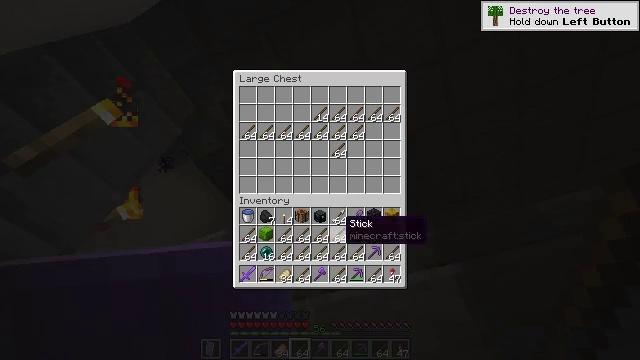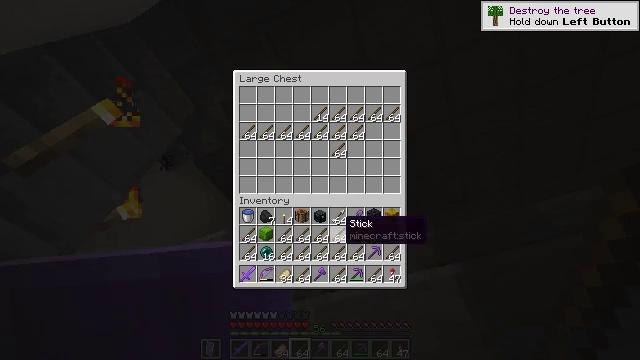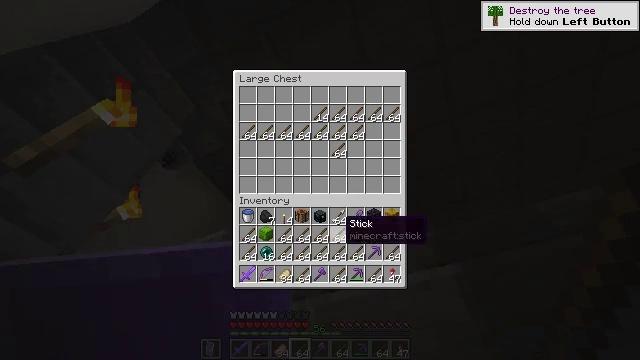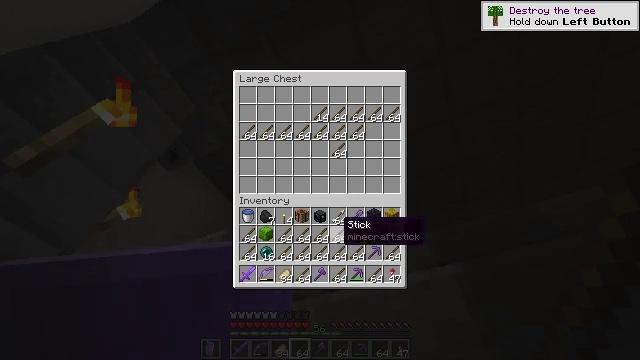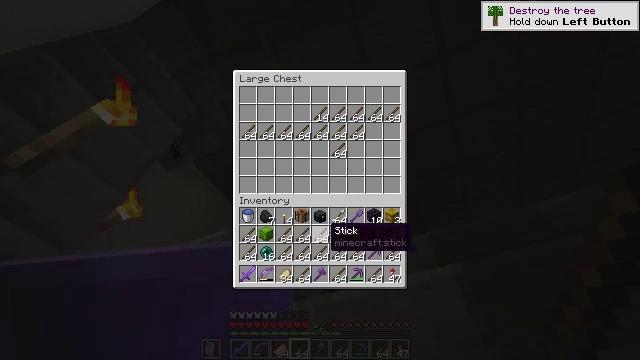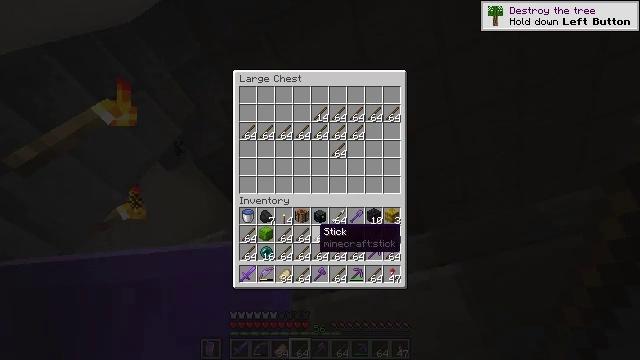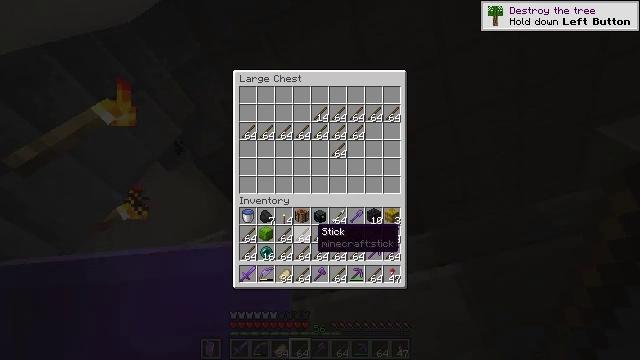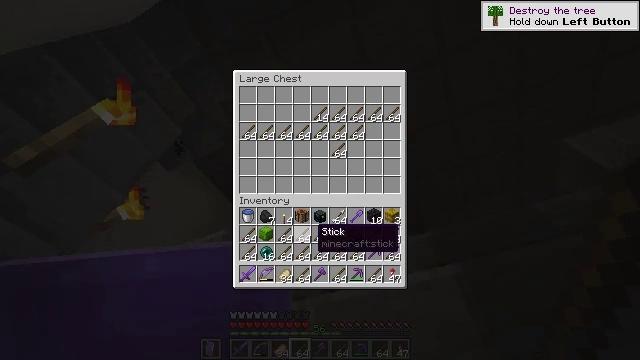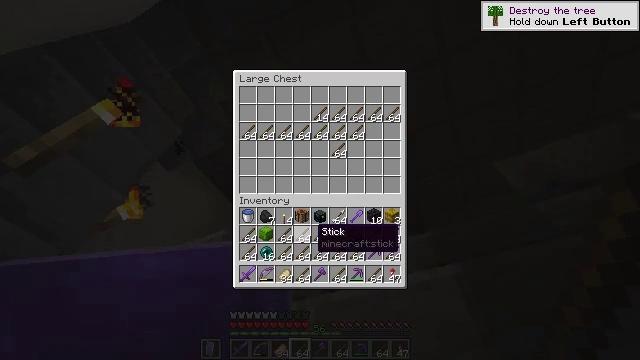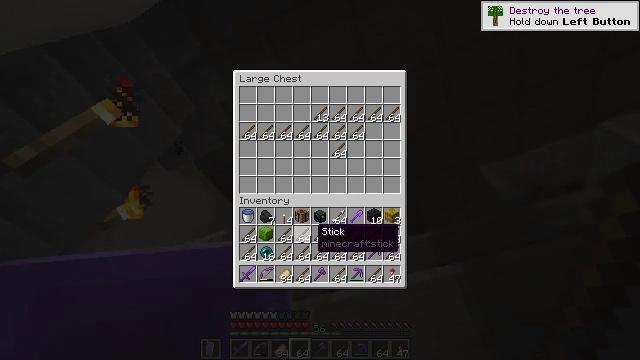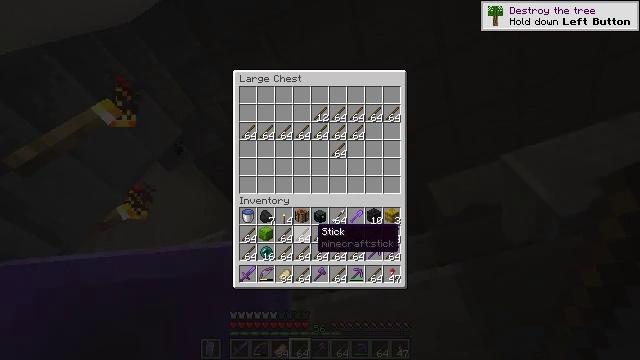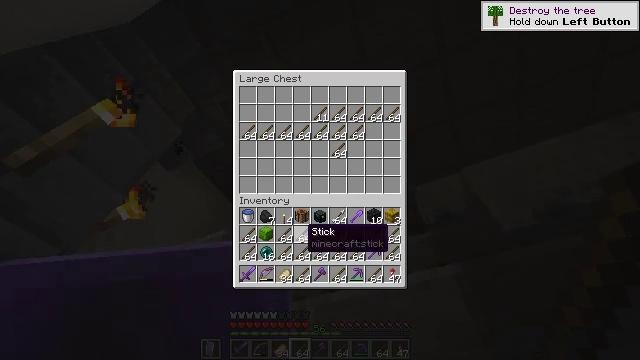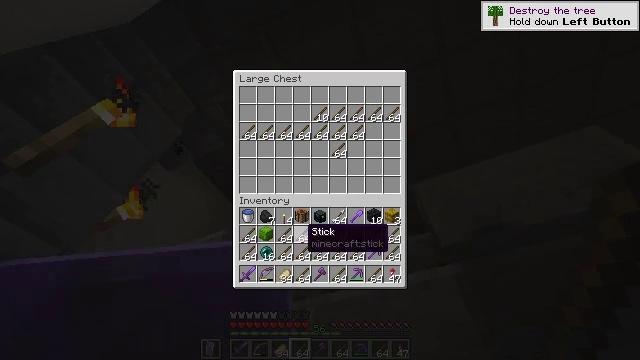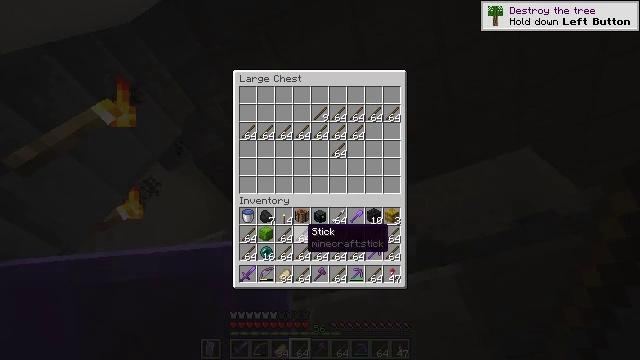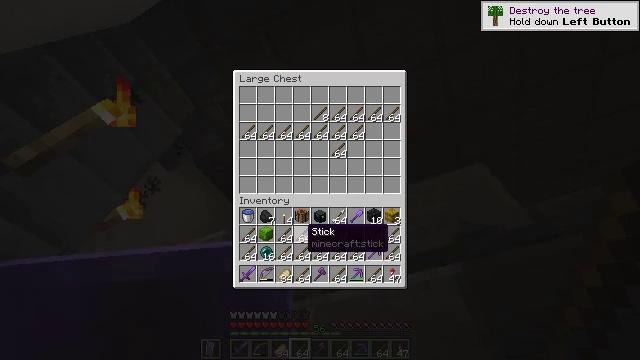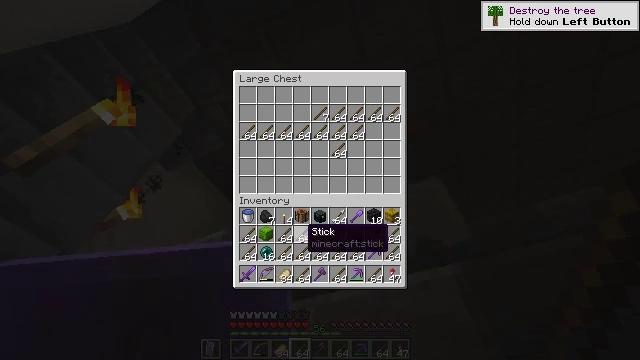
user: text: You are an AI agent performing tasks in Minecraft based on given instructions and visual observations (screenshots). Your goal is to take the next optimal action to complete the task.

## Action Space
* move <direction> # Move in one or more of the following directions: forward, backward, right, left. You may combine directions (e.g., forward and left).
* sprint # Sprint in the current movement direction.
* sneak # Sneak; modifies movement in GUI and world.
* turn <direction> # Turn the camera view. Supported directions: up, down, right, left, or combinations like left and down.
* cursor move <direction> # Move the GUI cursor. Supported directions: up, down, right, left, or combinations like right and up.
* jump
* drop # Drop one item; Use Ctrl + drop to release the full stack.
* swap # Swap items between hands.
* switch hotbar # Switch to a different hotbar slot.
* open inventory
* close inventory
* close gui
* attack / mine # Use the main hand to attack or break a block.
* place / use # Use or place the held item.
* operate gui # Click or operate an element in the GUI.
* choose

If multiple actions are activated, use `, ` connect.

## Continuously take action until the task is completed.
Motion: motion action
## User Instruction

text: Break the lime shulker box to relocate it.
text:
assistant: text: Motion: no_op
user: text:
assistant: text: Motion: no_op
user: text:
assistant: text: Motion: no_op
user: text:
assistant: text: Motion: turn left
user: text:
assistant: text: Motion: turn left
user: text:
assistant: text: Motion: no_op
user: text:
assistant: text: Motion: no_op
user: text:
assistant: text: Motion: no_op
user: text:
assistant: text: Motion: no_op
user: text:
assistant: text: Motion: no_op
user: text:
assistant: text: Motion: turn left
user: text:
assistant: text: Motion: no_op
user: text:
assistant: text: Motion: no_op
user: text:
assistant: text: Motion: no_op
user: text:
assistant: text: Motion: no_op
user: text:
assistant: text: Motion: no_op
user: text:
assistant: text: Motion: attack / mine
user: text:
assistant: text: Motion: attack / mine
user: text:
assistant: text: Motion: no_op
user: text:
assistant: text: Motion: turn left
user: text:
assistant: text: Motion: no_op
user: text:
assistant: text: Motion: sneak
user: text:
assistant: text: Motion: sneak
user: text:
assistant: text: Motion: sneak
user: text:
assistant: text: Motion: sneak
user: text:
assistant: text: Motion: sneak, attack / mine
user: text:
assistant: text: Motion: sneak, attack / mine
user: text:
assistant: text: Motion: sneak, attack / mine
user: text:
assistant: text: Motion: sneak
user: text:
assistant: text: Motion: sneak, attack / mine